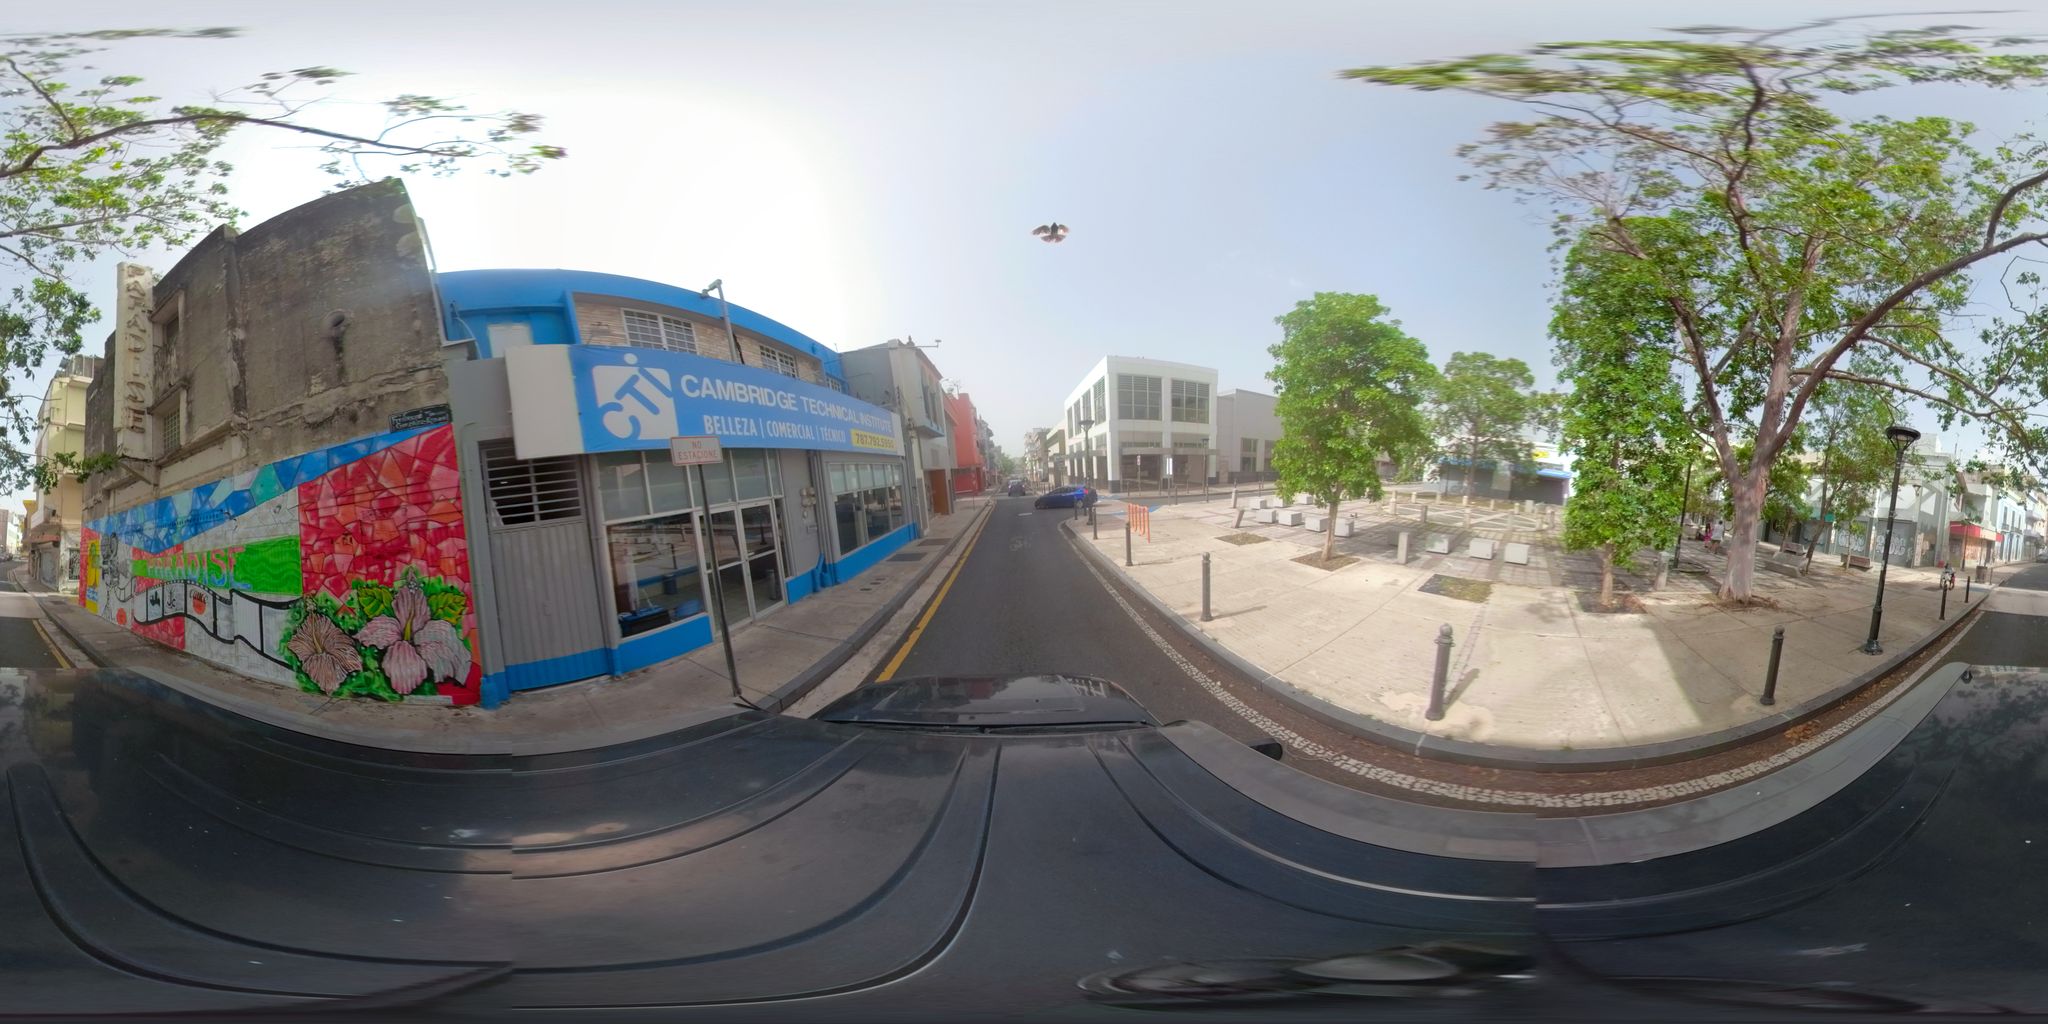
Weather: clear
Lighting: day
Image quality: good
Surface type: cycling surface
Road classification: tertiary
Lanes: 1
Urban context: urban centre
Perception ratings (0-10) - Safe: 0.93, Lively: 7.25, Beautiful: 3.09, Boring: 4.14, Depressing: 3.71, Wealthy: 4.9